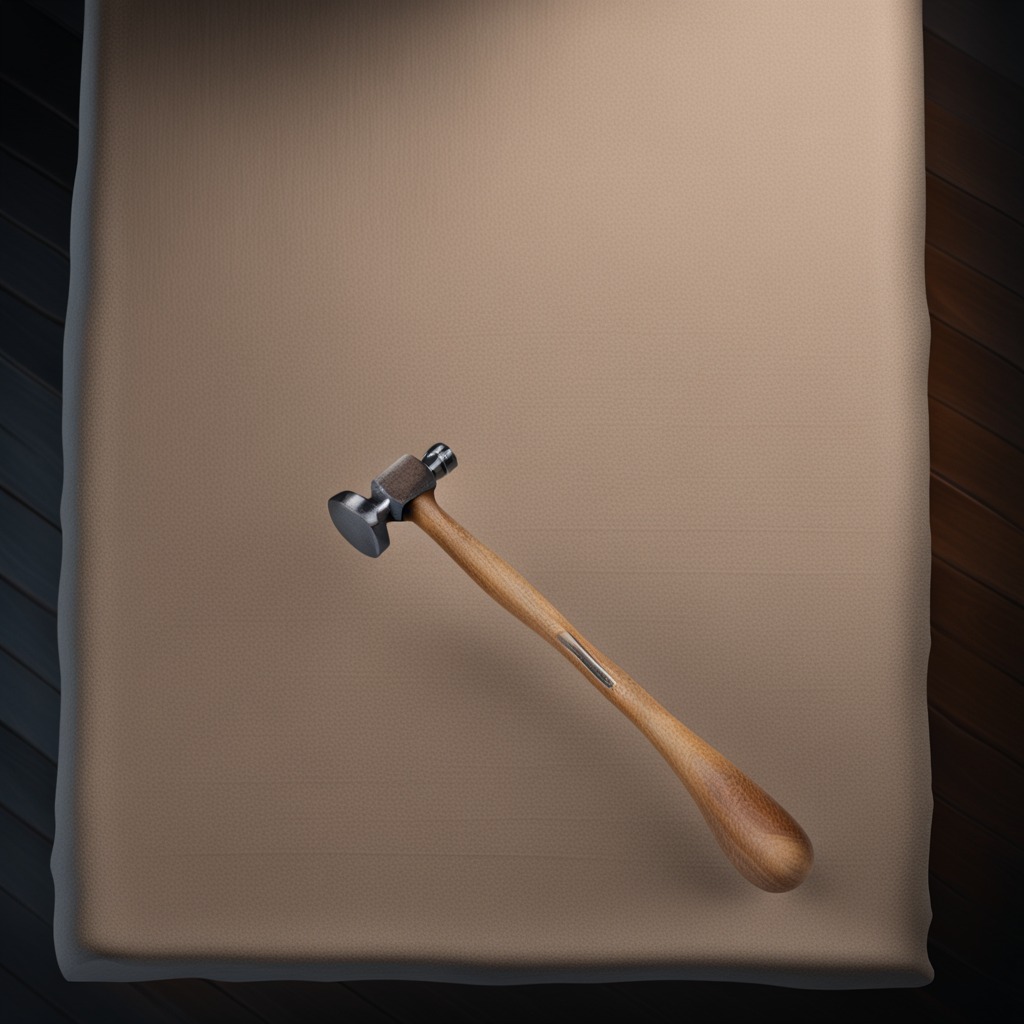
A hammer lies on the wooden table in a workshop at night.